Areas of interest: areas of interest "Exhibition and Convention Center"
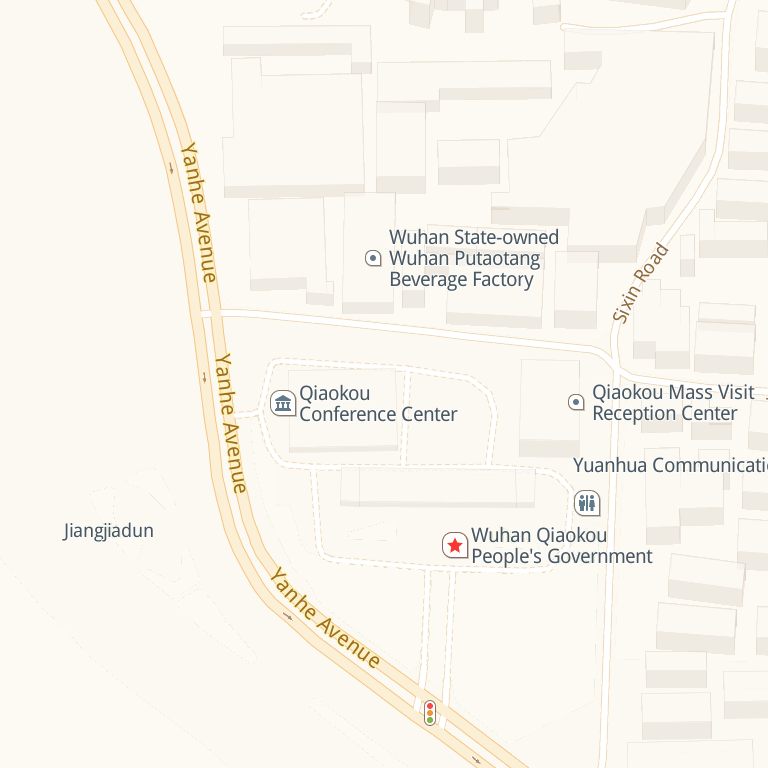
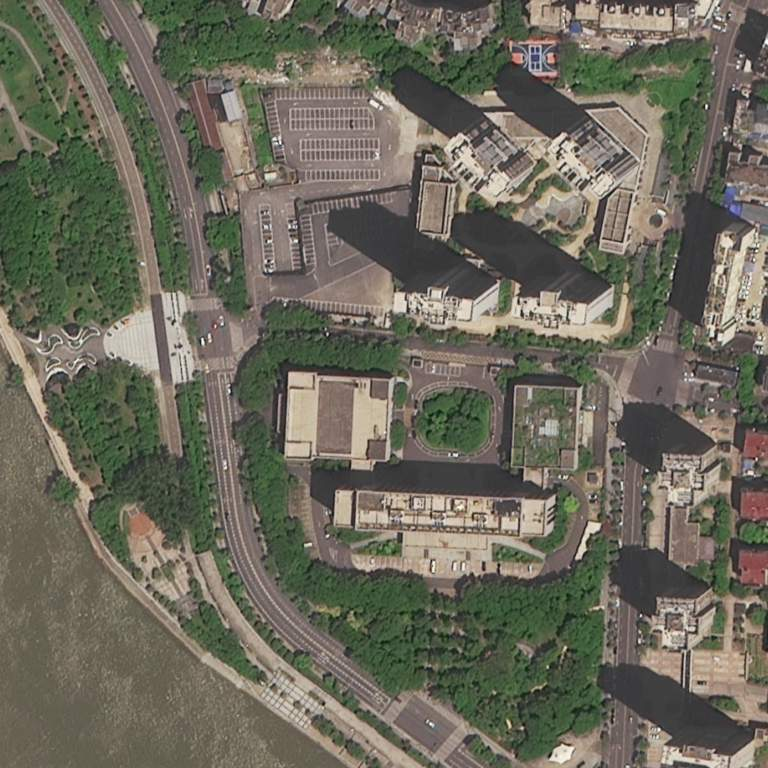